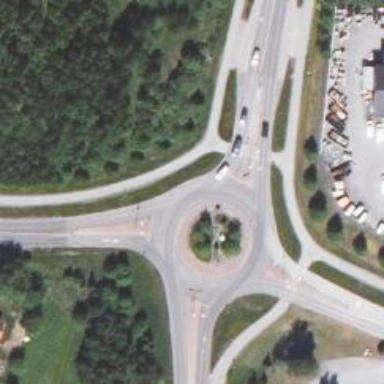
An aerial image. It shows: Tertiary road leading to roundabout junction.